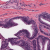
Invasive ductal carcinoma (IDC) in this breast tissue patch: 0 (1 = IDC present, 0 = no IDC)